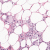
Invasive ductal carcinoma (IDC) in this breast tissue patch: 0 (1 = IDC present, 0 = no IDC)